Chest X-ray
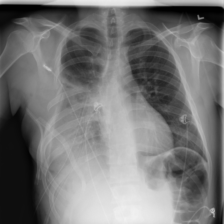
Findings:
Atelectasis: negative
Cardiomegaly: negative
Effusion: negative
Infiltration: negative
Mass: negative
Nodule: negative
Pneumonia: negative
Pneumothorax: negative
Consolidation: negative
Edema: negative
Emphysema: negative
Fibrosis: negative
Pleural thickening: negative
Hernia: negative